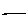
Label: line